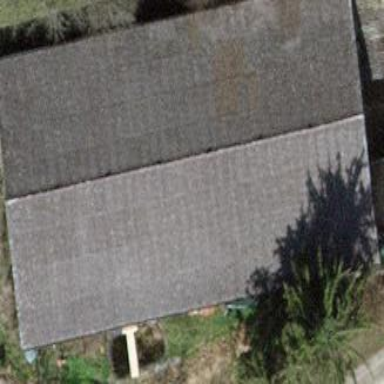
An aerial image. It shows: Gabled roof on farm auxiliary building.